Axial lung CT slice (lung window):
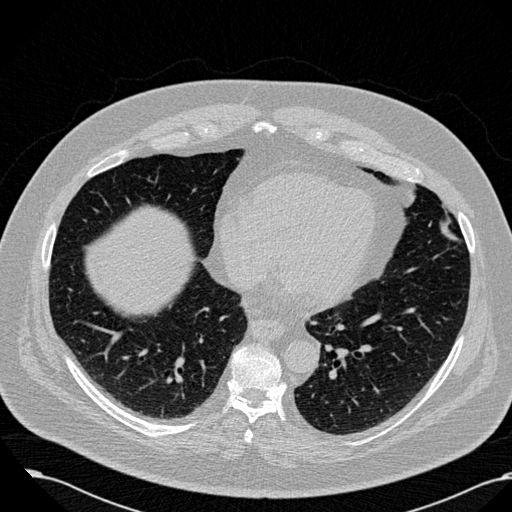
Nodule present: no